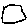
Label: square